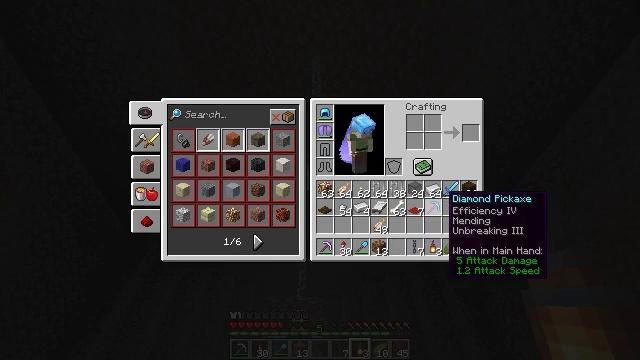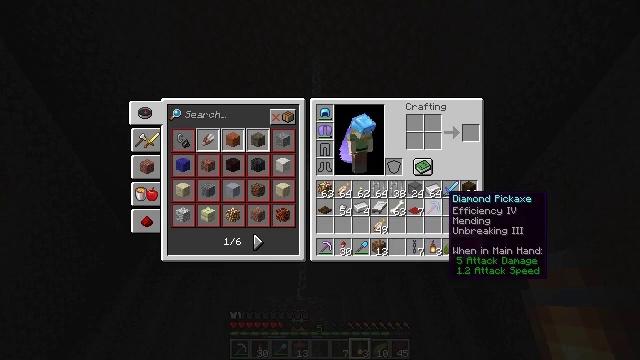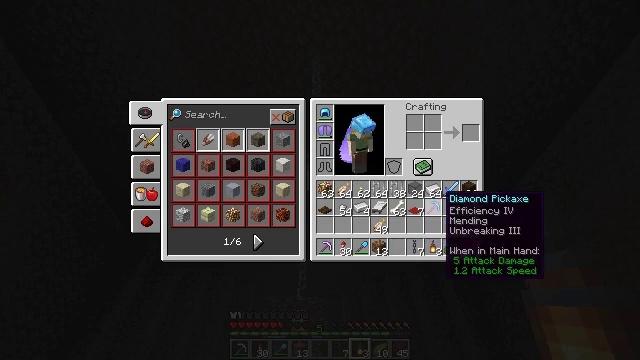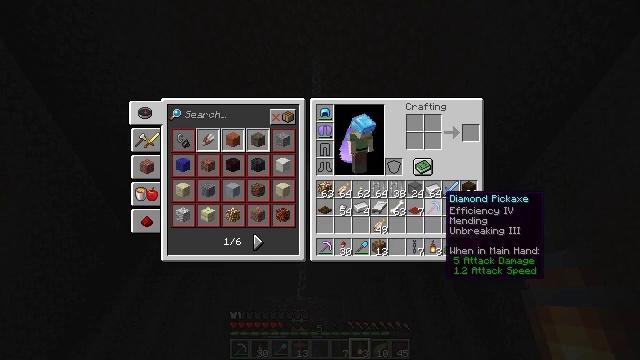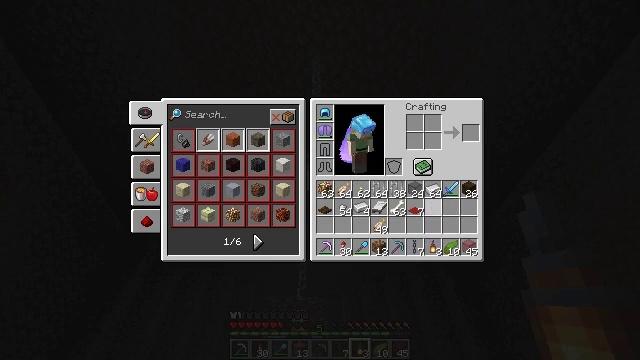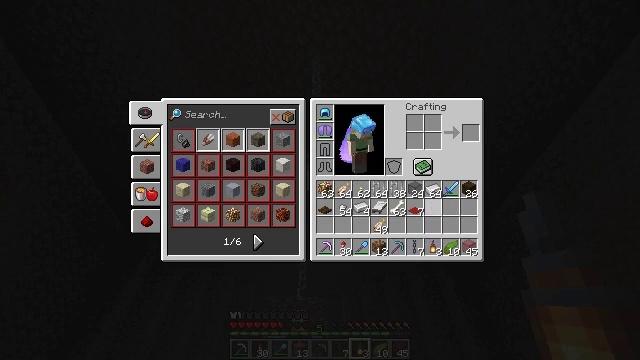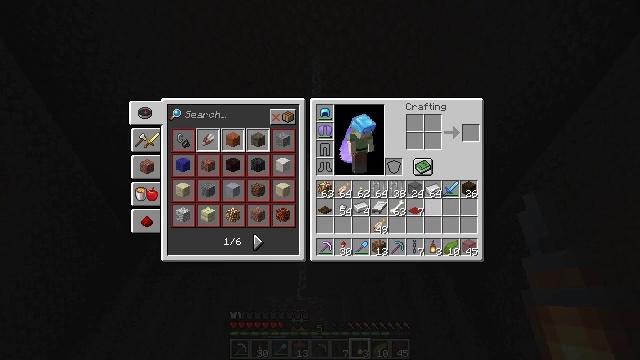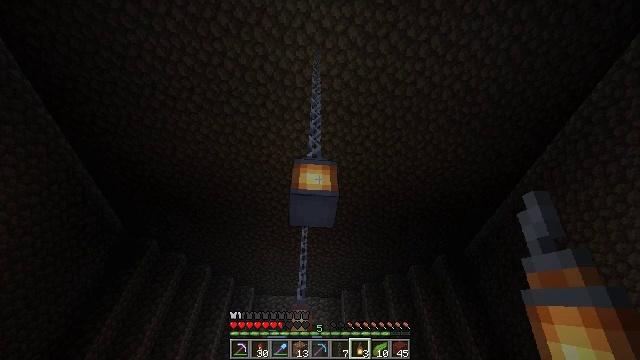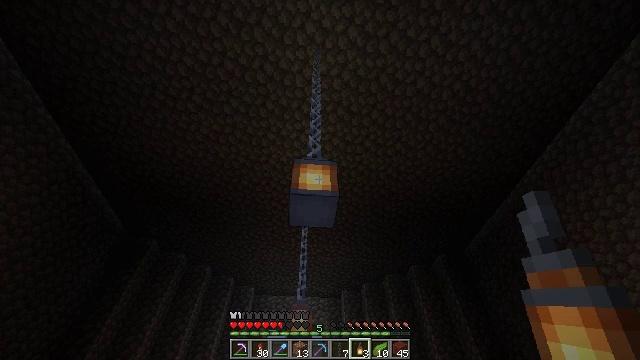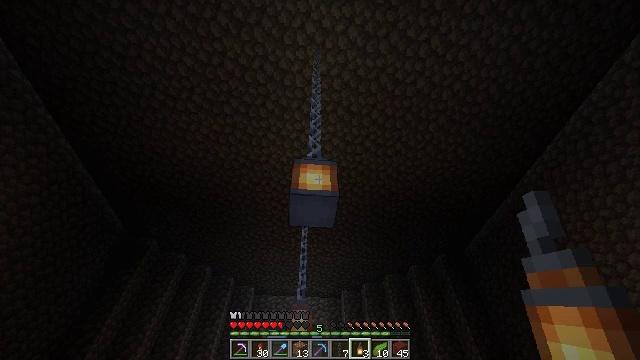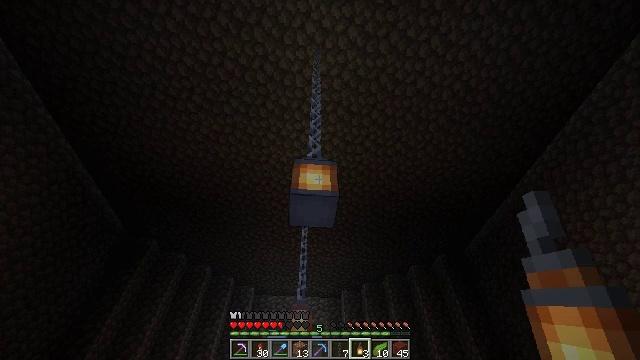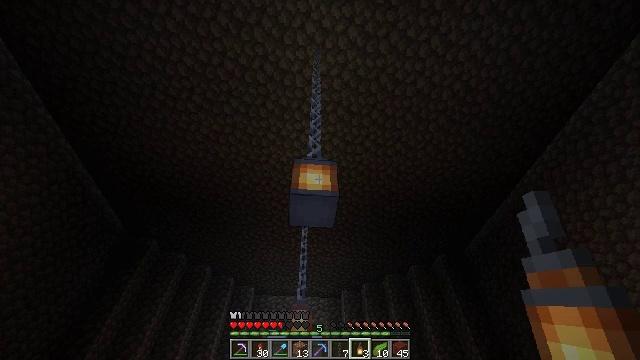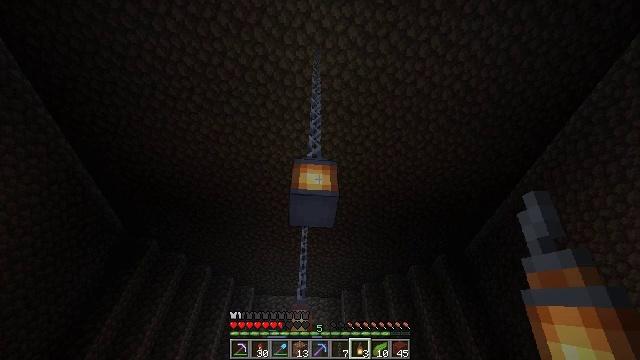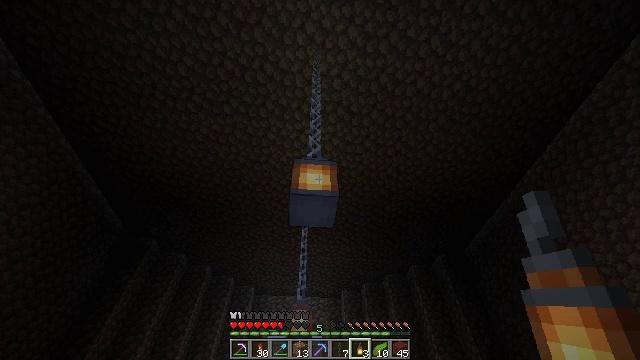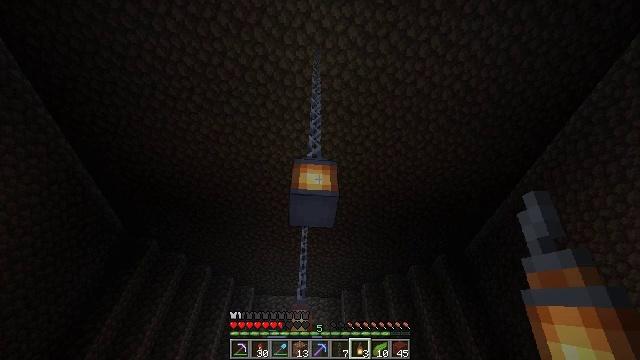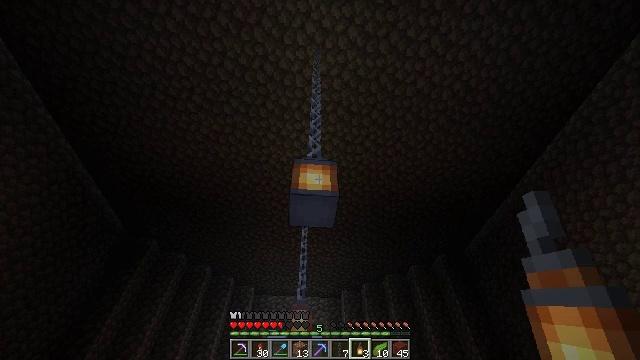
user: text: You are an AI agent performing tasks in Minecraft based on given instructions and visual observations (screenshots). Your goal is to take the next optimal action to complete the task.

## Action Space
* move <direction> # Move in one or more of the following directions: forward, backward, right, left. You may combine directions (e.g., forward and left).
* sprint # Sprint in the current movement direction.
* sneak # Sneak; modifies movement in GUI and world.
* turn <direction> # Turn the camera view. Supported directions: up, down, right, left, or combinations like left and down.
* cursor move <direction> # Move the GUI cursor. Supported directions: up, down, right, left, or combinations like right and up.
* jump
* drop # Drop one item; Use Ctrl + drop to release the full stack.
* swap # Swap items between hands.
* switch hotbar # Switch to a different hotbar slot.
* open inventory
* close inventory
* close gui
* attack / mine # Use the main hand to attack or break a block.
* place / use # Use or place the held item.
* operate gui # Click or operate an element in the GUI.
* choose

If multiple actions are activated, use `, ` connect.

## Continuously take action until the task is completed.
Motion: motion action
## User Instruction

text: Retrieve the lantern for relighting.
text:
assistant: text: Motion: sneak
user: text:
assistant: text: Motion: sneak
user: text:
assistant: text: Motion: sneak
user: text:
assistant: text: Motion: sneak, choose
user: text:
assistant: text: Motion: sneak, choose
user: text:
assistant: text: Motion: sneak
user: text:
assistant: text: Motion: sneak, close inventory
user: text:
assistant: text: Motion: close inventory
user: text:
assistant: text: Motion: close inventory
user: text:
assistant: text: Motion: no_op
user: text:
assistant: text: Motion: no_op
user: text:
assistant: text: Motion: no_op
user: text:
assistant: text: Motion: no_op
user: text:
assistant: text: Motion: no_op
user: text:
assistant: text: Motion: no_op
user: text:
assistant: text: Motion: no_op
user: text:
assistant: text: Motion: no_op
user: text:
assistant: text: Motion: no_op
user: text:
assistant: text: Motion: no_op
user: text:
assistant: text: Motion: no_op
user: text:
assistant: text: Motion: no_op
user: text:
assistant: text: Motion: no_op
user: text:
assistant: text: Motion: no_op
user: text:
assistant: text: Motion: no_op
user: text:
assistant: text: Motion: no_op
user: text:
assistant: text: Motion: no_op
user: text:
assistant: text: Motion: no_op
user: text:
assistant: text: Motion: no_op
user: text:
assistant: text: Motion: no_op
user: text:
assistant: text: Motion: no_op